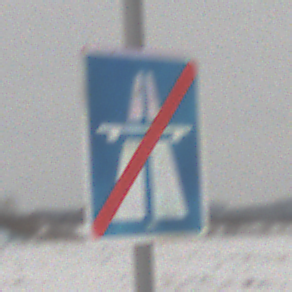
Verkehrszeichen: EndeAutbahn
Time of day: MorningAfternoon
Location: Outdoor (Nature)
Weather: Overcast
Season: Winter
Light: Natural